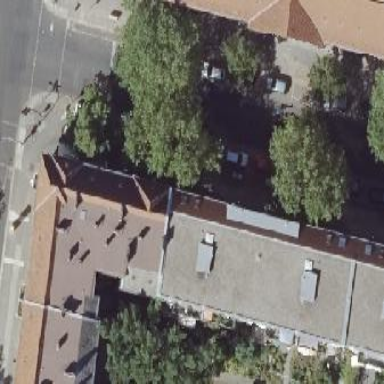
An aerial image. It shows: Apartment building with double saltbox roof shape.